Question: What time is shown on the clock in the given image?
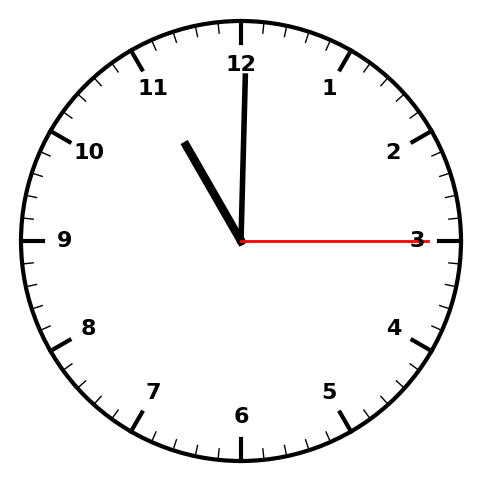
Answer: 11:00:15